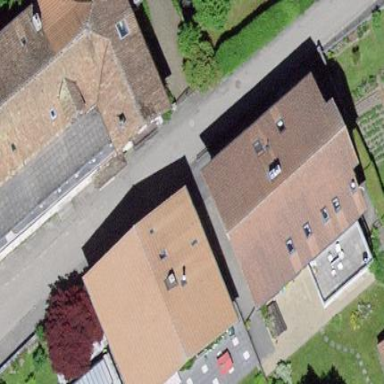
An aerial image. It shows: Residential building.